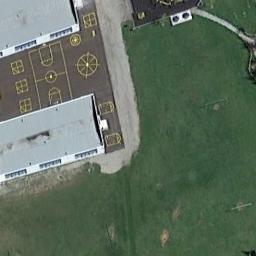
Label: basketball_court